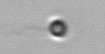
Label: flagellate